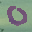
Label: 0